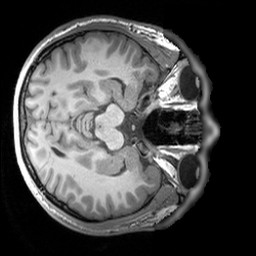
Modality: T1w
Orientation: axial
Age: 25
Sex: male
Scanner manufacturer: siemens
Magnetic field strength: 3 T
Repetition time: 1.9 s
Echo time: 0.00293 s